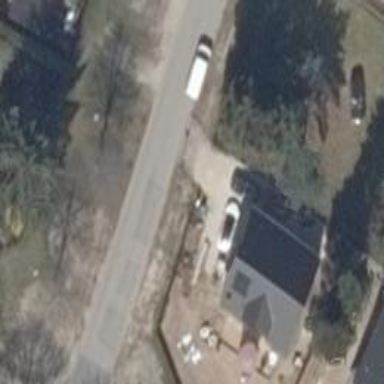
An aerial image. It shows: Driveway.